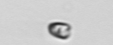
Label: Pyramimonas